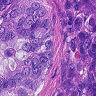
Metastatic tissue present: yes